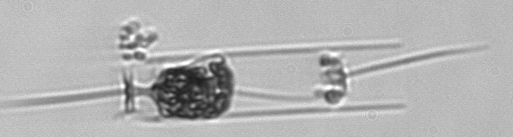
Label: Ditylum_brightwellii